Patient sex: M
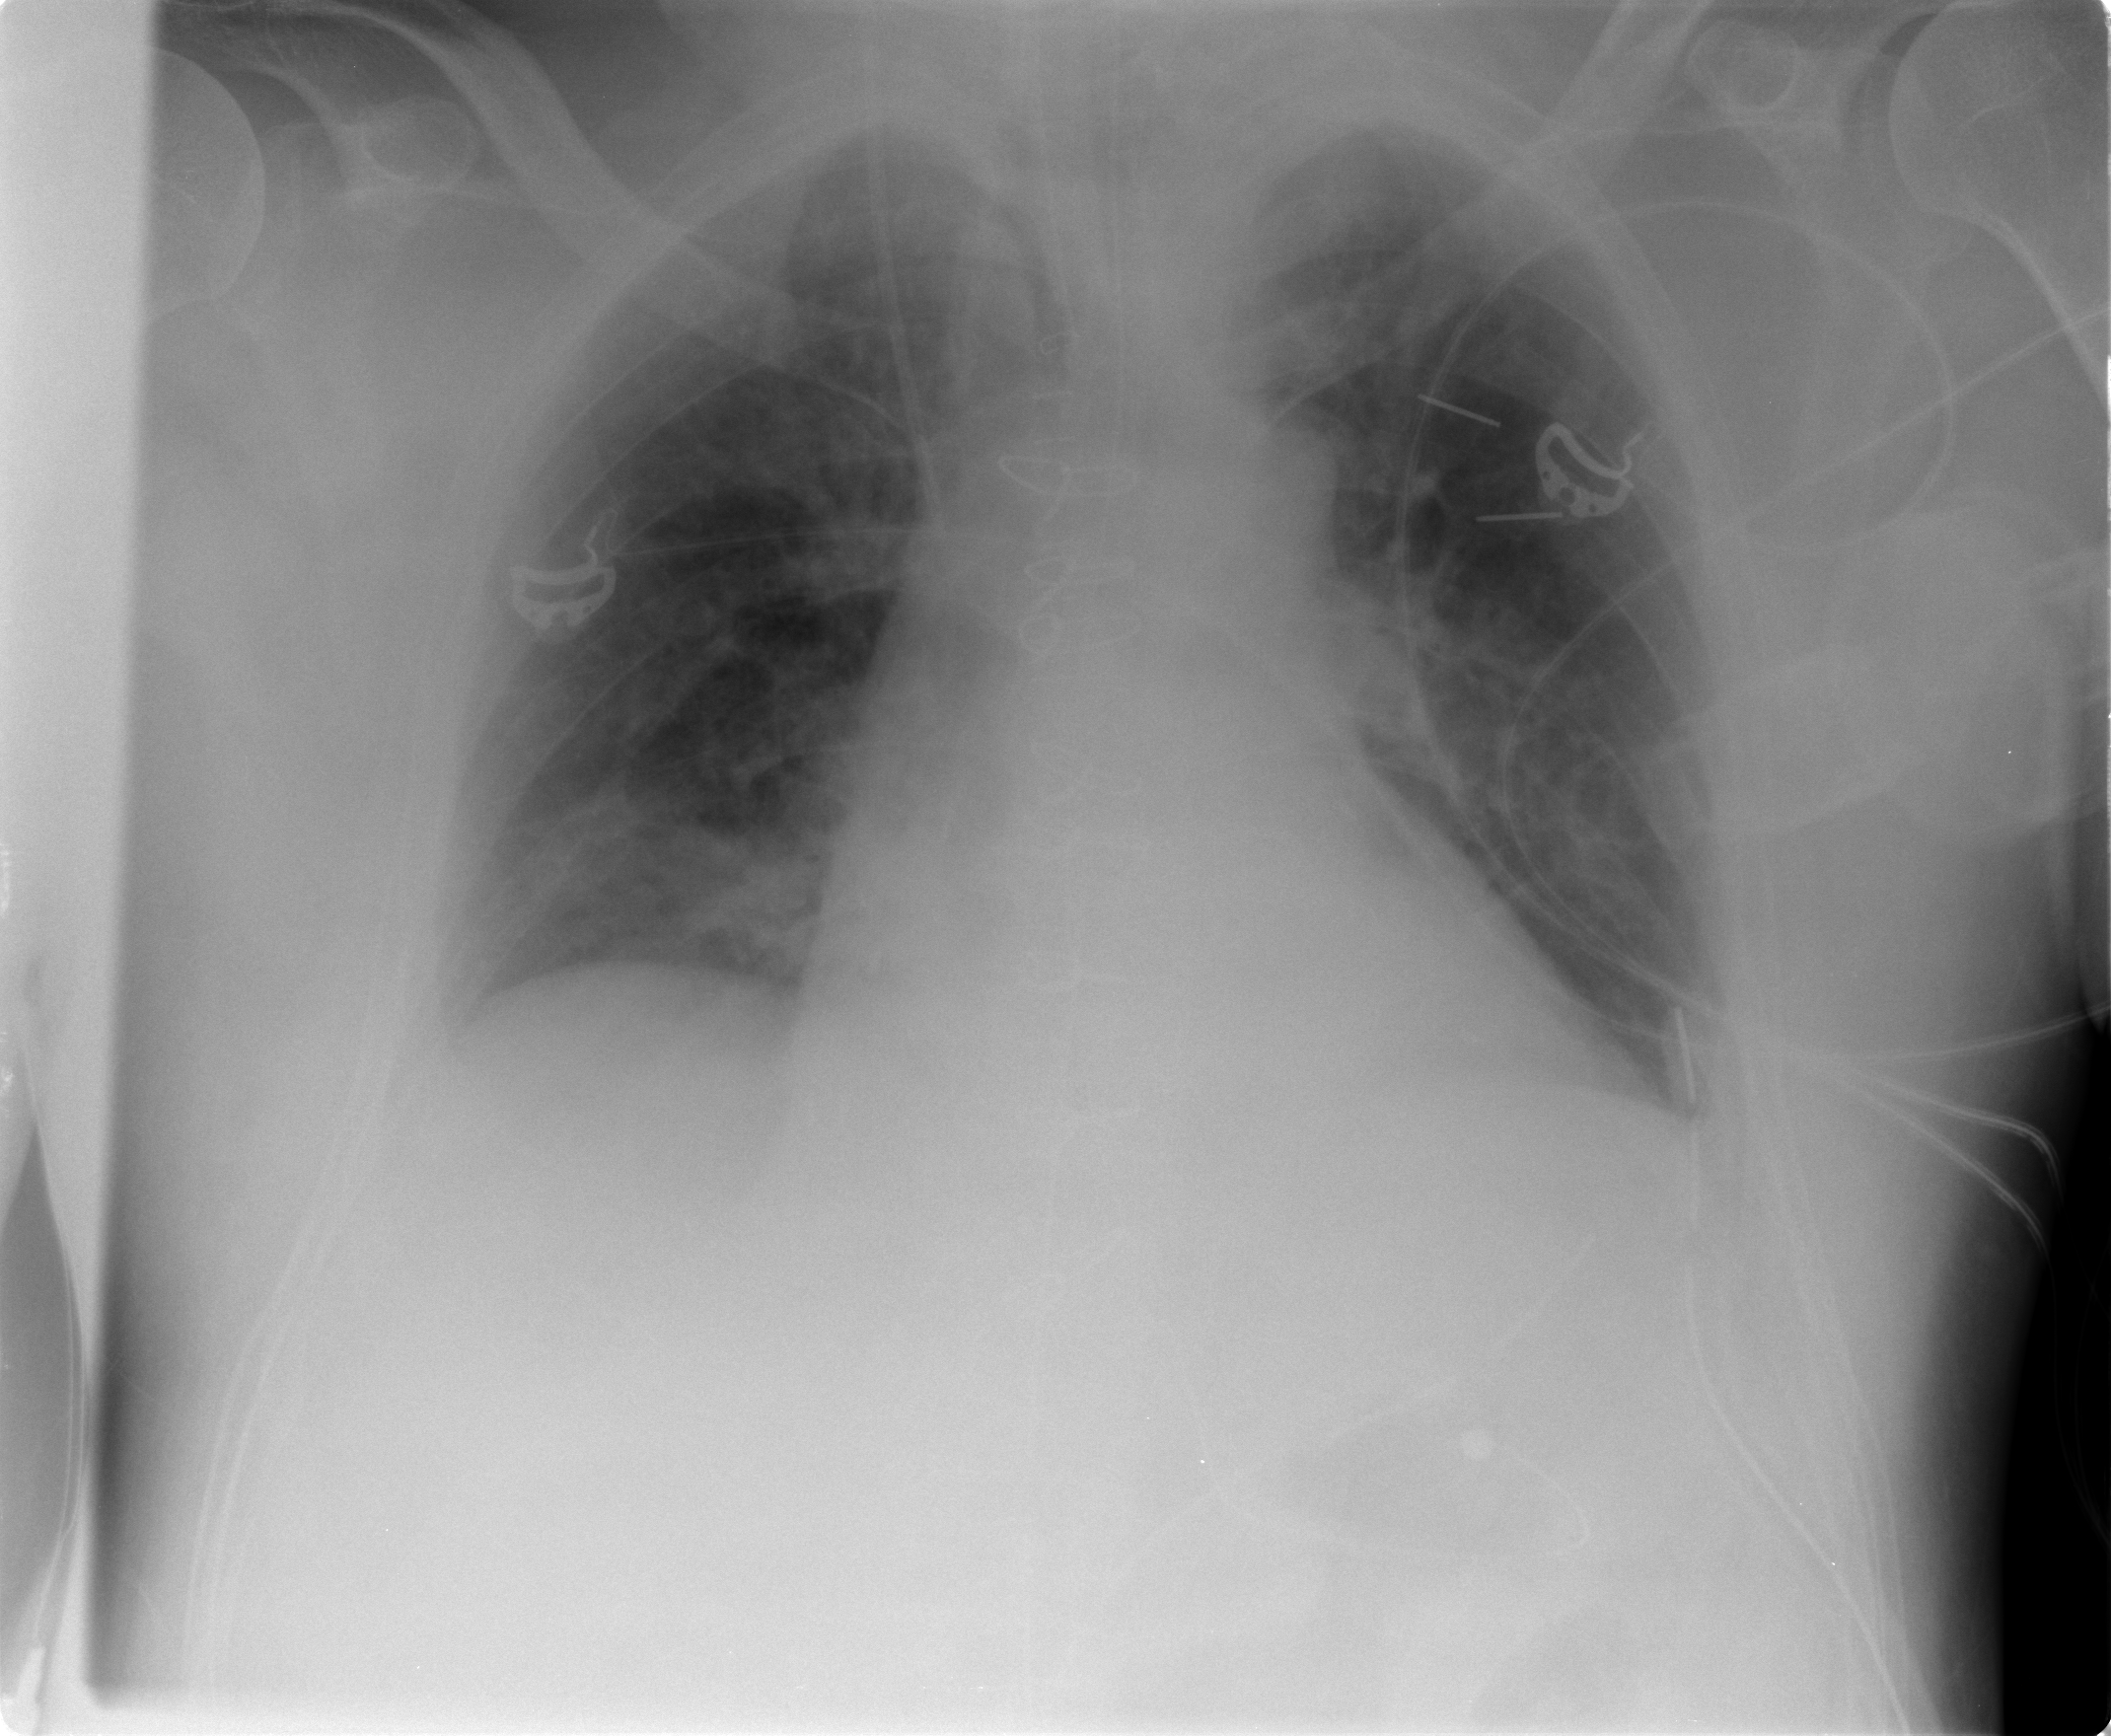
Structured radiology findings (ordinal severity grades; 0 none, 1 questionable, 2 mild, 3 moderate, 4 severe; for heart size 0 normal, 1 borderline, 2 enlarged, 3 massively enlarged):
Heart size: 0
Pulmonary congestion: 2
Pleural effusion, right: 2
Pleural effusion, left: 0
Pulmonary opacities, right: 2
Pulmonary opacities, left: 1
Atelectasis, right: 2
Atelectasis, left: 0